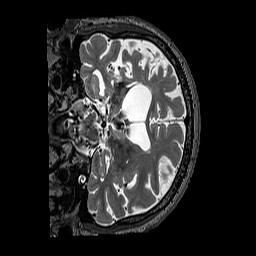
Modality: T2w
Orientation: coronal
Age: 70
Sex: male
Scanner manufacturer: siemens
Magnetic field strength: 3 T
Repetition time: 3.2 s
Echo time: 0.567 s